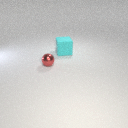
small red metal sphere in front of large cyan rubber cube